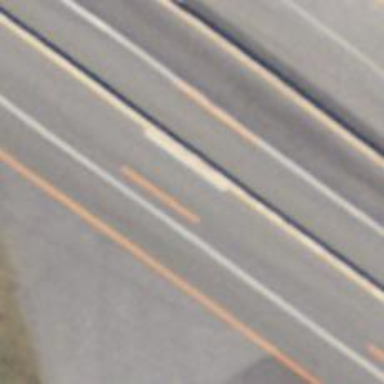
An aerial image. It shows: Asphalt motorway.